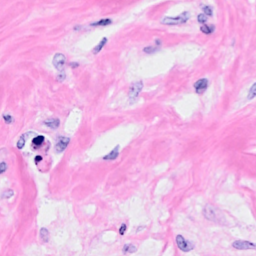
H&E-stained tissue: Breast